Field crop: maize
Growth stage: 1
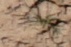
Species: lolium